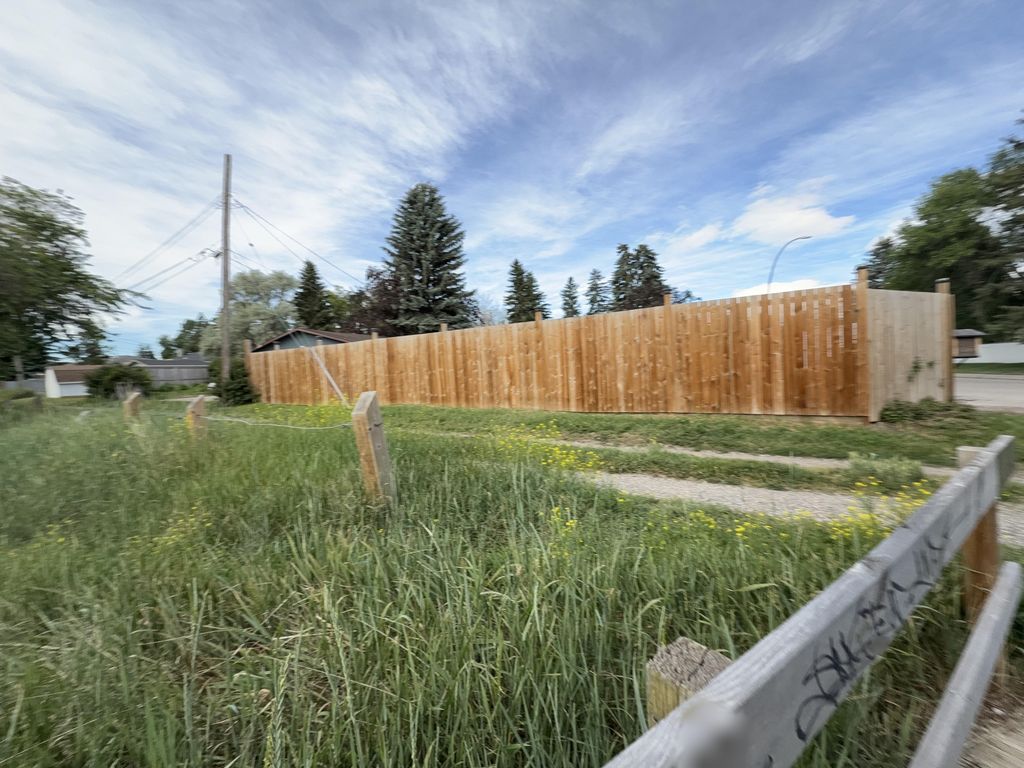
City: calgary